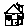
Label: house